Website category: sports
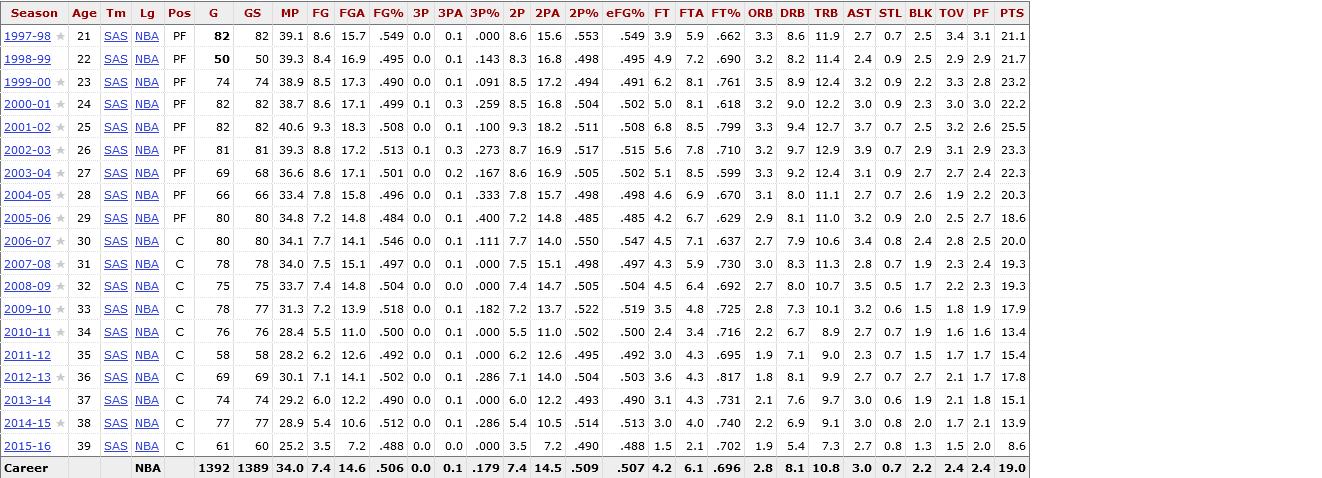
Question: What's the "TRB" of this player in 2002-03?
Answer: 12.9

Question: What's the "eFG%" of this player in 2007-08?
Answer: .497

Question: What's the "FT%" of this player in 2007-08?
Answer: .730

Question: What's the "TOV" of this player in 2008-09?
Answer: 2.2

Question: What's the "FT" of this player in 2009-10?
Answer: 3.5

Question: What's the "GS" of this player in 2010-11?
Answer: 76

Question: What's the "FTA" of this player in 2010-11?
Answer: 3.4

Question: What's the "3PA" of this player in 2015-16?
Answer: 0.0

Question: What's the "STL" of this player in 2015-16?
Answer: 0.8

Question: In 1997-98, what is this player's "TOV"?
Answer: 3.4

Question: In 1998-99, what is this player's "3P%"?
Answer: .143

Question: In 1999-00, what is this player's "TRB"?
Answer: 12.4

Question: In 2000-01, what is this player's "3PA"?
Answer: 0.3

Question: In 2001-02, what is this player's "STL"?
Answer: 0.7

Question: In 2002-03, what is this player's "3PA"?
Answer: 0.3

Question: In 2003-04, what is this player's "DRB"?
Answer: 9.2

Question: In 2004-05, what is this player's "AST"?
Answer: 2.7

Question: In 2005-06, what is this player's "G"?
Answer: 80

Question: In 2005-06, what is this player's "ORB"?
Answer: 2.9

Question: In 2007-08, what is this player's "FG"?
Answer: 7.5

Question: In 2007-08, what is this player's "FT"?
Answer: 4.3

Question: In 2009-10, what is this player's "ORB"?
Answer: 2.8

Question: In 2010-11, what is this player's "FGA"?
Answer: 11.0

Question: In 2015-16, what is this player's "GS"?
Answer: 60

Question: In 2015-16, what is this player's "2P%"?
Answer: .490

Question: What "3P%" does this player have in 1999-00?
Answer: .091

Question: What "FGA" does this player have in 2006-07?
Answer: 14.1

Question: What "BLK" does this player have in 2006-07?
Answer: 2.4

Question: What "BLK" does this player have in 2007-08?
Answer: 1.9

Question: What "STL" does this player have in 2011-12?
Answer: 0.7

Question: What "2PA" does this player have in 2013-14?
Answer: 12.2

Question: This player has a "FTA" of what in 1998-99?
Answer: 7.2

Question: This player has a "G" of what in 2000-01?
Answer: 82

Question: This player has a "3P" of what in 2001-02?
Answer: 0.0

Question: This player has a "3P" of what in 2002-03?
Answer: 0.1

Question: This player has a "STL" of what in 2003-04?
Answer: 0.9

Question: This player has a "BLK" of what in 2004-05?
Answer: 2.6

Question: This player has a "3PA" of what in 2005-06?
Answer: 0.1

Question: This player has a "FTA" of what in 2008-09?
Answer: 6.4

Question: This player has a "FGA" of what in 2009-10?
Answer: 13.9

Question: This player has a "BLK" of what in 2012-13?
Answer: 2.7

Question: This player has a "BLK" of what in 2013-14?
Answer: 1.9

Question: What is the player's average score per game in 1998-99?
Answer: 21.7

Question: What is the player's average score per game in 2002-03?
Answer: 23.3

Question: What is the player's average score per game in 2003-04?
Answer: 22.3

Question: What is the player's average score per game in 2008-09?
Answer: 19.3

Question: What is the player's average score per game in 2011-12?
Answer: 15.4

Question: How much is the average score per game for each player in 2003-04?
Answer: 22.3

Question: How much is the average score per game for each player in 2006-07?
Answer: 20.0

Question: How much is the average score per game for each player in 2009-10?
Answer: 17.9

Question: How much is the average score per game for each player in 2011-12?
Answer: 15.4

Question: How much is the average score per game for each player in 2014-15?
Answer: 13.9

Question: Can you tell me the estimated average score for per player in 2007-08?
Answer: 19.3

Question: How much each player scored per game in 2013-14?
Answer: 15.1

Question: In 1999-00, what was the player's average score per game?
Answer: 23.2

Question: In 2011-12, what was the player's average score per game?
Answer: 15.4

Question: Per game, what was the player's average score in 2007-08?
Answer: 19.3

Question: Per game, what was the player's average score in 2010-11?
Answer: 13.4